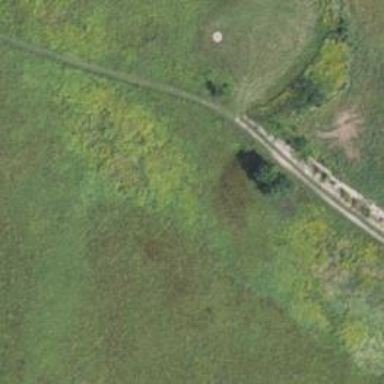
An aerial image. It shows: Bridleway.